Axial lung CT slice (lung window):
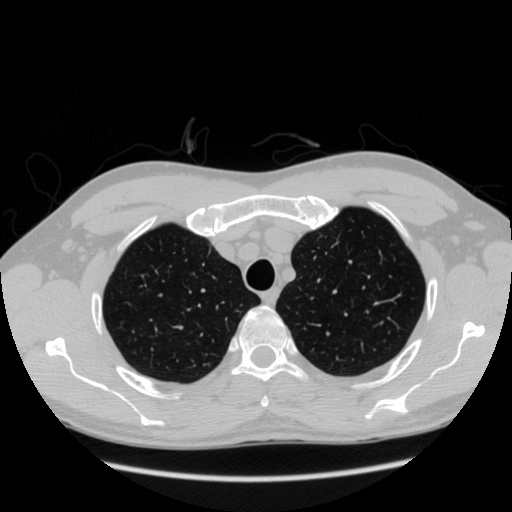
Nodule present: no